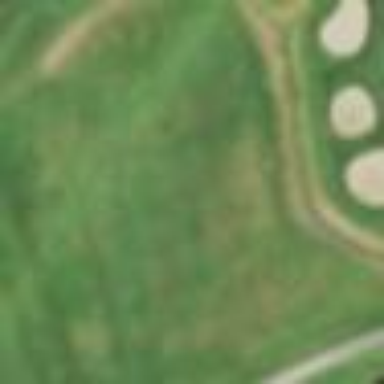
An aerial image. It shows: Golf fairway surrounded by grass in golf sport setting.